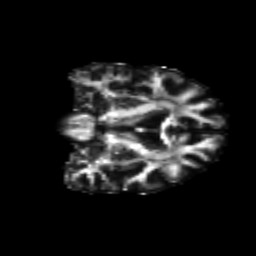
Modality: FA
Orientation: coronal
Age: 40
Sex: male
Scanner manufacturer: siemens
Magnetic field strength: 3 T
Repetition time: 8.6 s
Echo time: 0.095 s